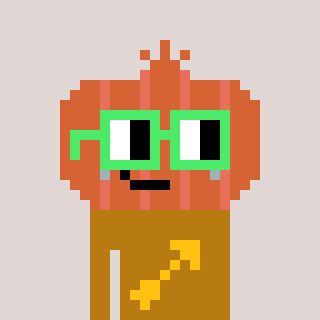
a pixel art character with square light green glasses, a onion-shaped head and a gold-colored body on a warm background